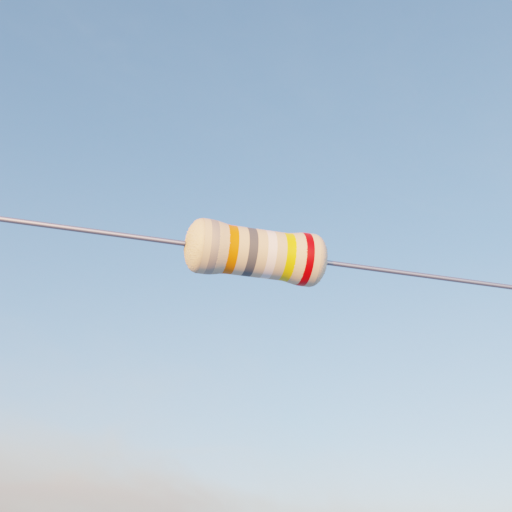
Resistor colour bands (in order): silver, orange, gray, white, yellow, red